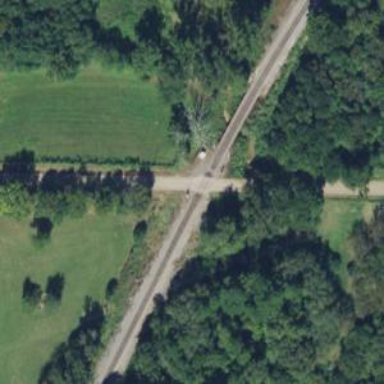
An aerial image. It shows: Level crossing along the railway.